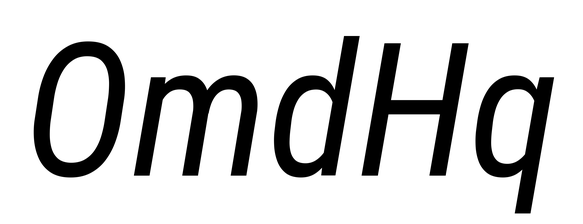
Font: Roboto-Italic_Condensed_Italic